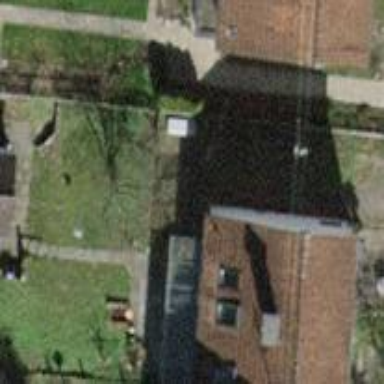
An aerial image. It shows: Semi-detached house.